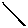
Label: fish